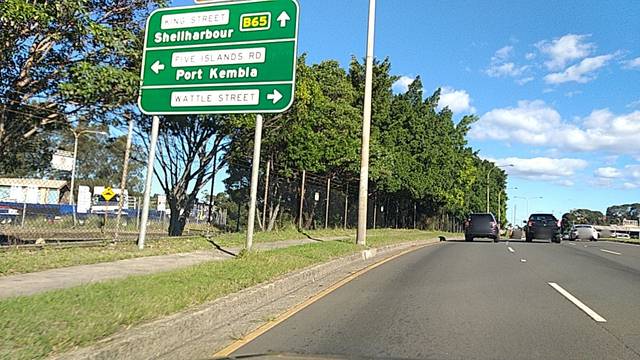
Region: Australia
Coordinates: -34.476, 150.888